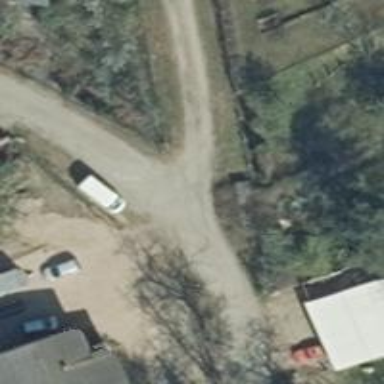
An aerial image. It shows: Gravel driveway designated as service road.